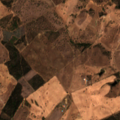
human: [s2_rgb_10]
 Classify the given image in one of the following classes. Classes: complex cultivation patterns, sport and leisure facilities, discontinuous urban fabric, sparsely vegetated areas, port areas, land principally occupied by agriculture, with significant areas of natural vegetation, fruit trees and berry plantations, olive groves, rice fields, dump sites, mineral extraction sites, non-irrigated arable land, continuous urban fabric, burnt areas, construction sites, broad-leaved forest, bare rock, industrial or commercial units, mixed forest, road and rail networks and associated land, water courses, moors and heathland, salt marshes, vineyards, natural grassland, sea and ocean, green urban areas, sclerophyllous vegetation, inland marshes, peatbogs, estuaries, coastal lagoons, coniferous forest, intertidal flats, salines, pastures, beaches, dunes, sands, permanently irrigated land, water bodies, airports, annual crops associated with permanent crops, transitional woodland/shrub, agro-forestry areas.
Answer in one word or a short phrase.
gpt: non-irrigated arable land, pastures, agro-forestry areas, broad-leaved forest